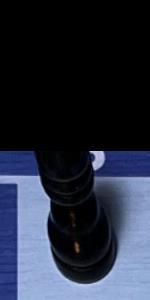
Label: Bishop_Black